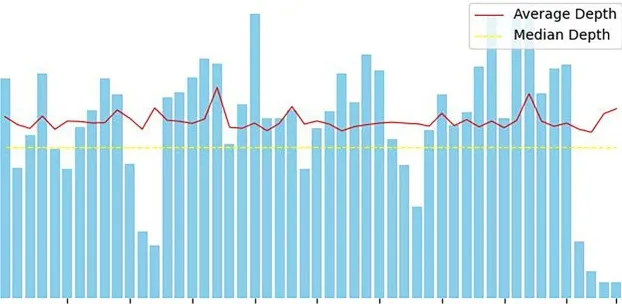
Coverage map for Fusobacterium necrophorum, reflecting the distribution of sequences aligned to the genome of the microorganism. The horizontal axis represents the size of the microorganism's genome, while the vertical axis represents the number of sequences detected within different genomic regions.
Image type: chart (chart)